Question: I'm drawing a fairly simple custom UITableViewCell--thumbnail on the left, name and link labels on the right. I want my name and link labels to be one-liners, truncating at the tail if texts exceed the cell's width. I am pretty sure that I am adding my constraints correctly, yet my name and link labels won't honor them.
This is what the cells look like on an iPhone 4S running iOS 8:

In my code, I am adding a 10-point trailing constraint for the name and link labels to the superview (the cell's 'contentView') and yet, notice that even at landscape, iOS doesn't seem to honor the constraints.
Can someone show me what I'm doing wrong? This is my code for the whole cell. I am creating the views programatically and I have the Autolayout constraints in the table view cell's initializer.
'''
#import "PopularWikiCell.h"
// Models
#import "Wiki.h"
// Pods
#import "UIImageView+AFNetworking.h"
// Constants
static const CGFloat kPadding = 10;
static const CGFloat kImageSize = 100;
const CGFloat kPopularWikiCellHeight = kImageSize + kPadding * 2;
@interface PopularWikiCell ()
@property (nonatomic, strong) UIImageView *thumbnailView;
@property (nonatomic, strong) UILabel *nameLabel;
@property (nonatomic, strong) UILabel *linkLabel;
@end
@implementation PopularWikiCell
- (instancetype)initWithStyle:(UITableViewCellStyle)style reuseIdentifier:(NSString *)reuseIdentifier
{
if (self = [super initWithStyle:style reuseIdentifier:reuseIdentifier]) {
// Initialise the subviews.
_thumbnailView = [[UIImageView alloc] init];
_thumbnailView.contentMode = UIViewContentModeScaleAspectFill;
_thumbnailView.clipsToBounds = YES;
_nameLabel = [[UILabel alloc] init];
_nameLabel.backgroundColor = [UIColor blueColor];
_nameLabel.numberOfLines = 1;
_nameLabel.lineBreakMode = NSLineBreakByTruncatingTail;
_nameLabel.text = @"Name";
_linkLabel = [[UILabel alloc] init];
_linkLabel.backgroundColor = [UIColor redColor];
_linkLabel.text = @"Link";
_linkLabel.numberOfLines = 1;
_linkLabel.lineBreakMode = NSLineBreakByTruncatingTail;
// Add the subviews.
[self.contentView addSubview:_thumbnailView];
[self.contentView addSubview:_nameLabel];
[self.contentView addSubview:_linkLabel];
_thumbnailView.translatesAutoresizingMaskIntoConstraints = NO;
_nameLabel.translatesAutoresizingMaskIntoConstraints = NO;
_linkLabel.translatesAutoresizingMaskIntoConstraints = NO;
self.contentView.translatesAutoresizingMaskIntoConstraints = NO;
// Add the layout constraints.
NSDictionary *metrics = @{@"kPadding" : @(kPadding),
@"kImageSize" : @(kImageSize)};
NSDictionary *views = @{@"thumbnailView" : _thumbnailView,
@"nameLabel" : _nameLabel,
@"linkLabel" : _linkLabel};
NSArray *constraints = @[@"H:|-kPadding-[thumbnailView(kImageSize)]-kPadding-[nameLabel]-kPadding-|",
@"H:[thumbnailView]-kPadding-[linkLabel]-kPadding-|",
@"V:|-kPadding-[nameLabel]-0-[linkLabel]",
@"V:|-kPadding-[thumbnailView(kImageSize)]"];
[self.contentView addConstraintsFromVisualFormatStrings:constraints
options:0
metrics:metrics
views:views];
}
return self;
}
- (void)setWiki:(Wiki *)wiki
{
_wiki = wiki;
self.thumbnailView.image = nil;
self.thumbnailView.backgroundColor = [UIColor darkGrayColor];
__weak typeof(self) weakSelf = self;
[self.thumbnailView setImageWithURLRequest:[NSURLRequest requestWithURL:wiki.thumbnailURL]
placeholderImage:nil
success:^(NSURLRequest *request, NSHTTPURLResponse *response, UIImage *image) {
__strong typeof(self) strongSelf = weakSelf;
strongSelf.thumbnailView.image = image;
strongSelf.thumbnailView.backgroundColor = [UIColor whiteColor];
}
failure:^(NSURLRequest *request, NSHTTPURLResponse *response, NSError *error) {
}];
self.nameLabel.text = wiki.name;
self.linkLabel.text = wiki.URL;
[self.contentView setNeedsLayout];
}
- (void)setSelected:(BOOL)selected animated:(BOOL)animated
{
[super setSelected:selected animated:animated];
// Selection removes all background colors so re-set it.
[self resetSubviewBackgroundColors];
[self.contentView setNeedsLayout];
}
- (void)setHighlighted:(BOOL)highlighted animated:(BOOL)animated
{
[super setHighlighted:highlighted animated:animated];
// Highlighing removes all background colors so re-set it.
[self resetSubviewBackgroundColors];
[self.contentView setNeedsLayout];
}
- (void)resetSubviewBackgroundColors
{
if (self.thumbnailView.image) {
self.thumbnailView.backgroundColor = [UIColor whiteColor];
} else {
self.thumbnailView.backgroundColor = [UIColor darkGrayColor];
}
}
@end
'''
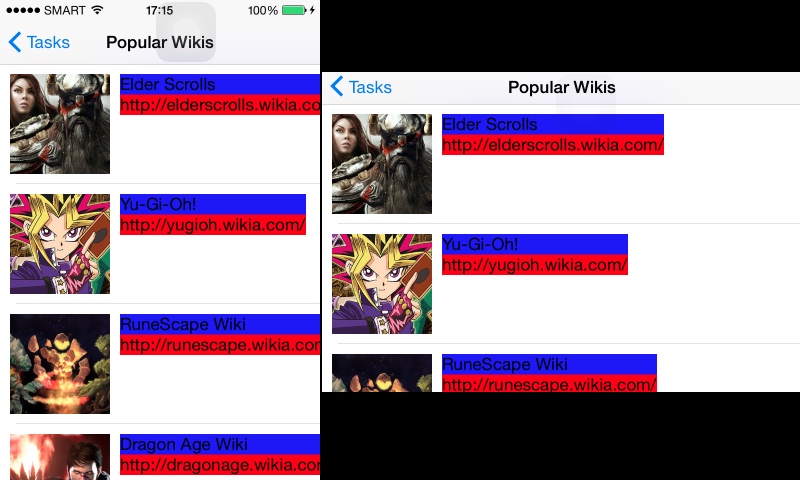
Answer: The problem is hidden in
'''
self.contentView.translatesAutoresizingMaskIntoConstraints = NO;
'''
removing this code fixes your issue.
if you don't want - set yours desirable constraints for cell.contentView.